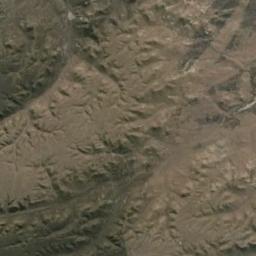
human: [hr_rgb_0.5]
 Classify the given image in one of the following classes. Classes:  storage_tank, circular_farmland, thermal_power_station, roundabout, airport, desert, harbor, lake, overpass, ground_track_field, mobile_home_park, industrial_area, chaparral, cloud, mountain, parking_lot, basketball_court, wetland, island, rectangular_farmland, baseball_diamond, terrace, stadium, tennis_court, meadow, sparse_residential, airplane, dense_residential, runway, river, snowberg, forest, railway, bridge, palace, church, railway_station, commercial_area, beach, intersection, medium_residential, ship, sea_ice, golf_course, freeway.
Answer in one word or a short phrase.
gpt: desert